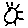
Label: sun